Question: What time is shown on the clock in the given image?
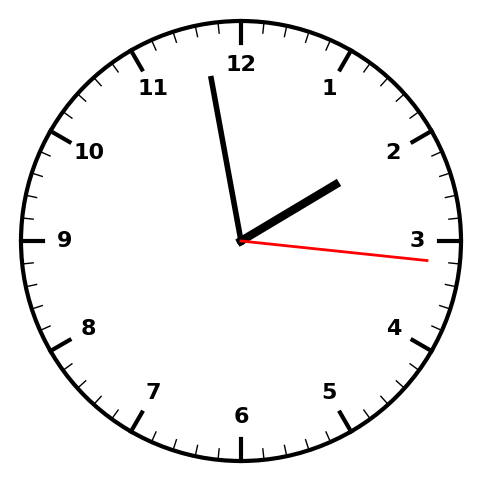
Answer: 01:58:16